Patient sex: F
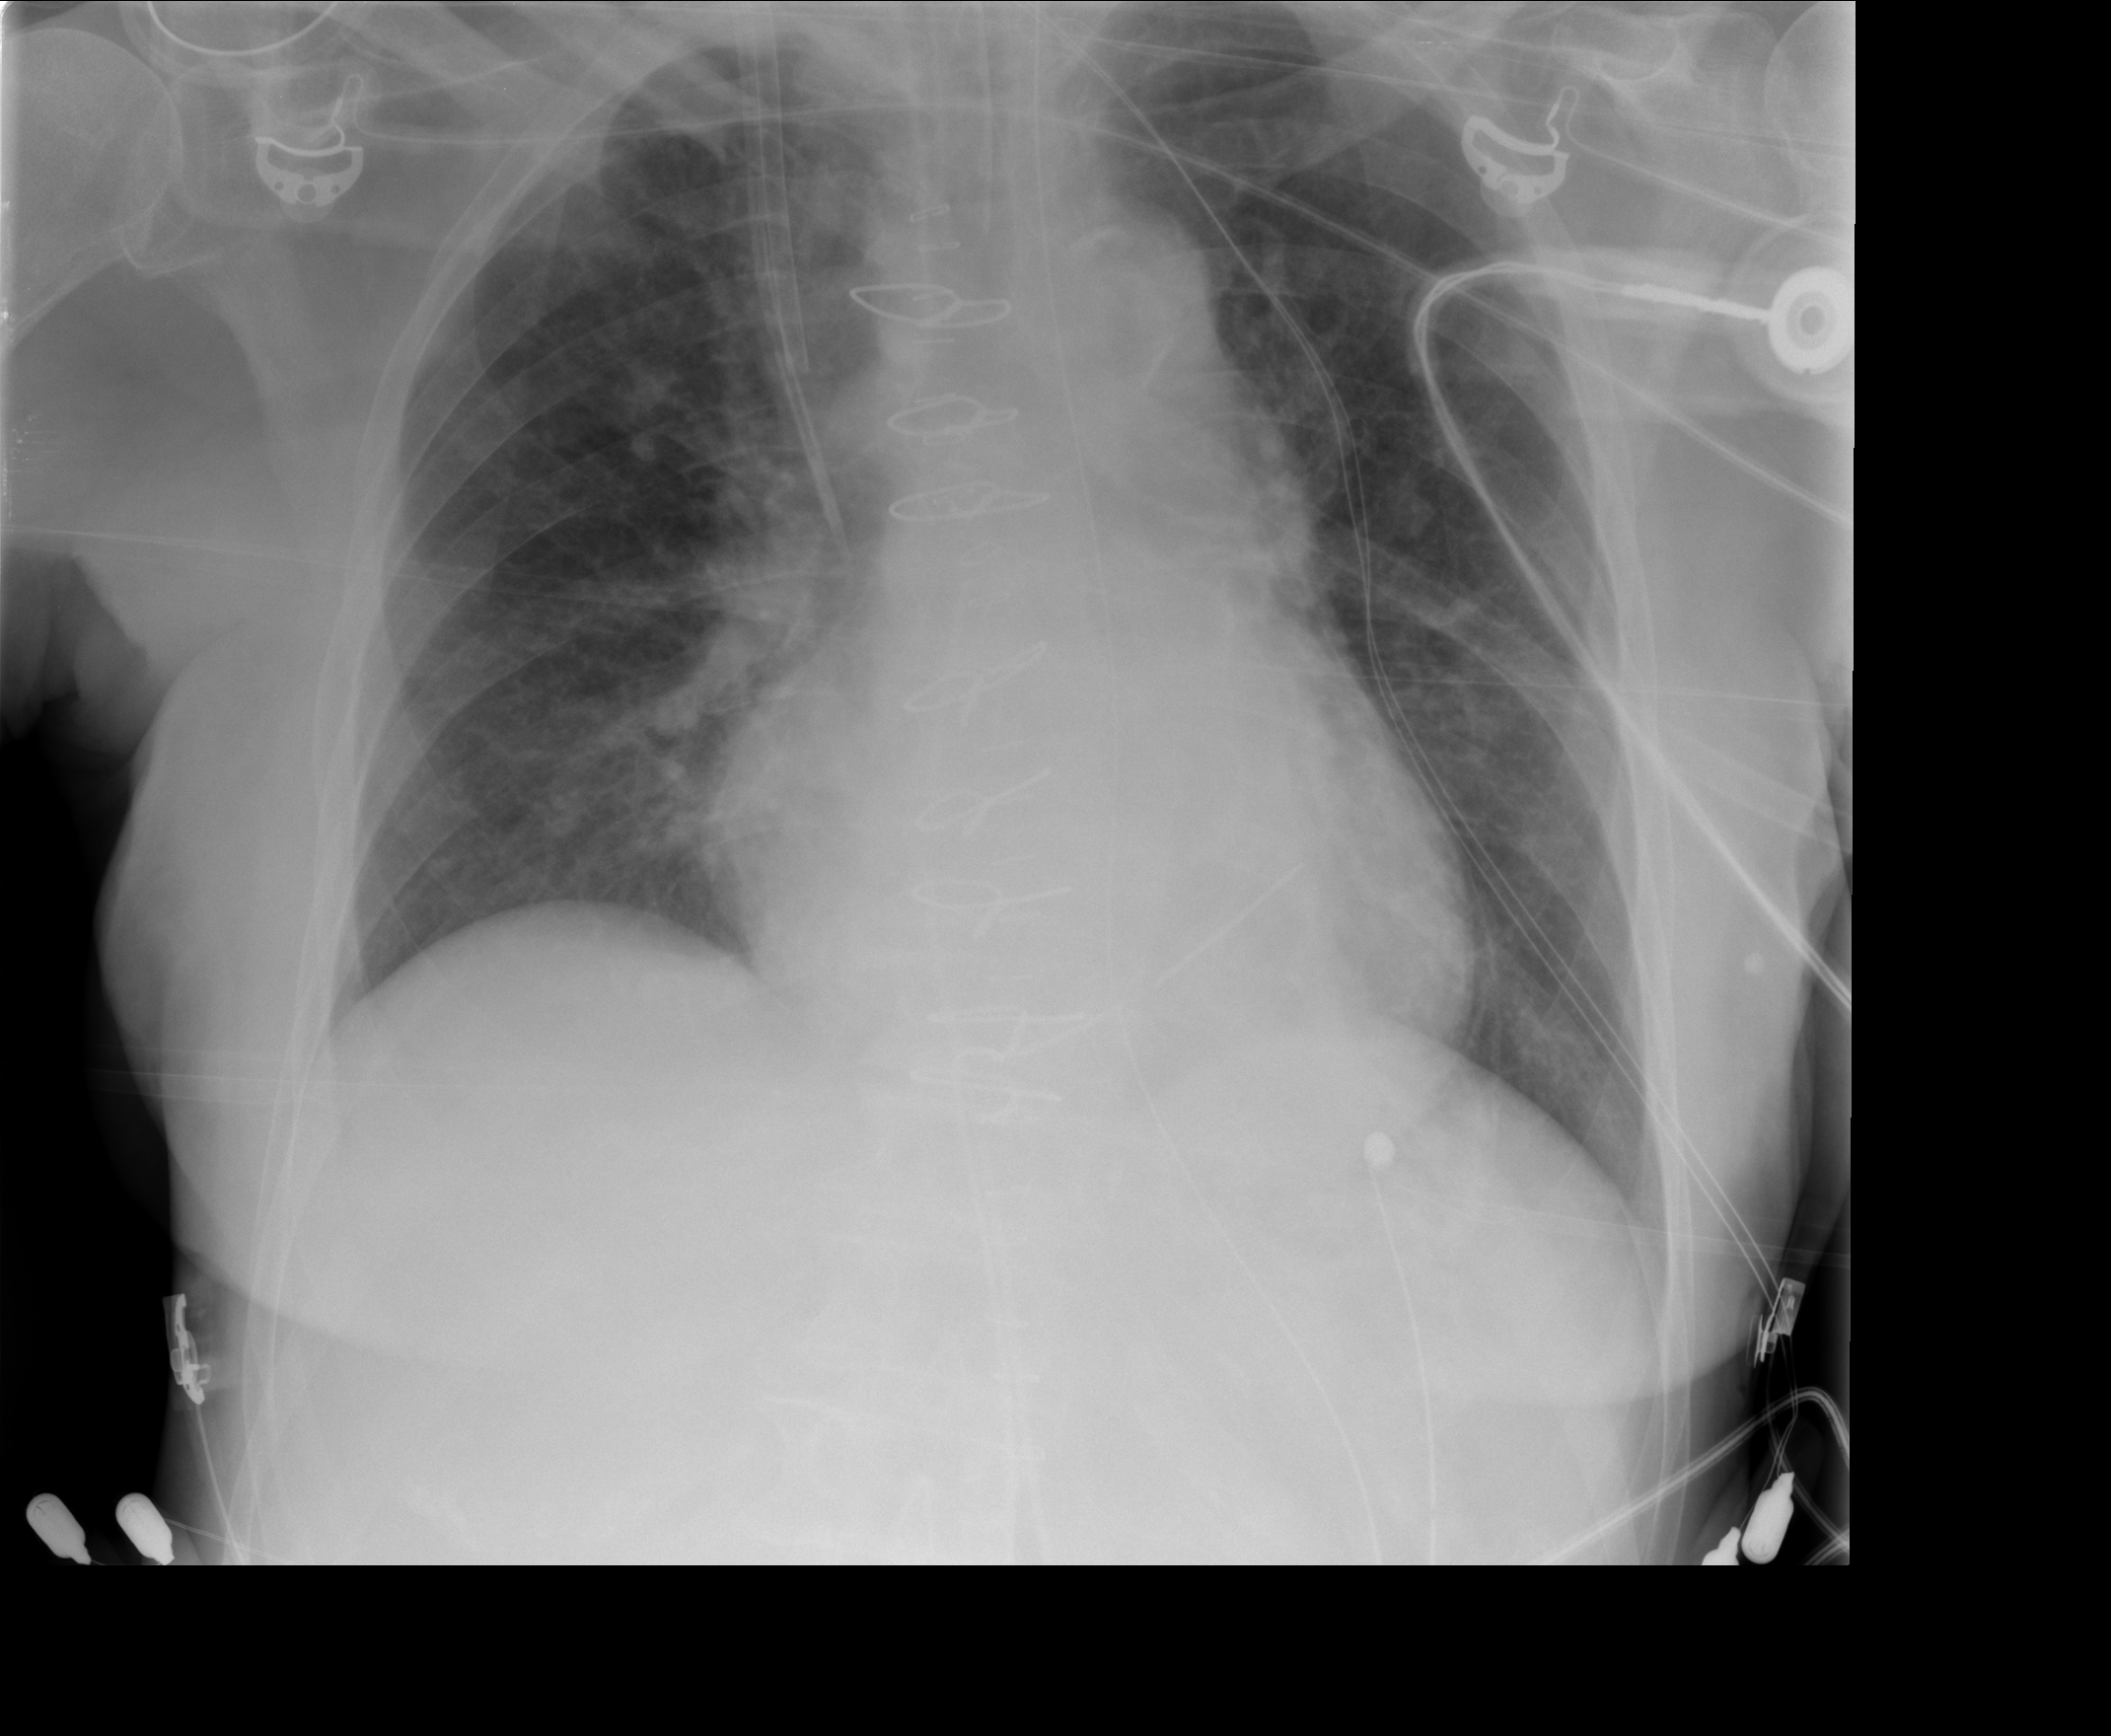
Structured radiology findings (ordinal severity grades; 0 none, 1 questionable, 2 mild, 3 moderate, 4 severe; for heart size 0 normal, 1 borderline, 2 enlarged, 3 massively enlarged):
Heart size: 0
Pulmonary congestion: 2
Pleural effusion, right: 0
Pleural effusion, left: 0
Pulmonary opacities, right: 0
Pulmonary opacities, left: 0
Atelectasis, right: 0
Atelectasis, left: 0